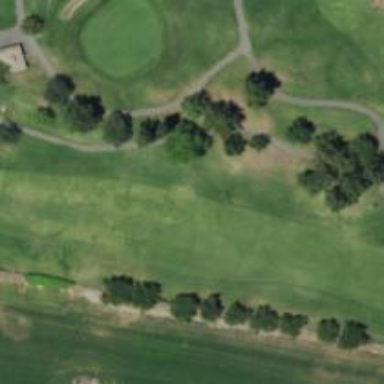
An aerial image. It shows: View of golf hole.